Question: I create c++ console application in Xcode 4 and build it. App works normally, but when I try to debug, I can't use any button in Product/Debug/

I tried with c++, iOS, object-c projects and I always see this window.
But if I use breakpoints I can stop running, but still can't use steps.
Any suggestions??
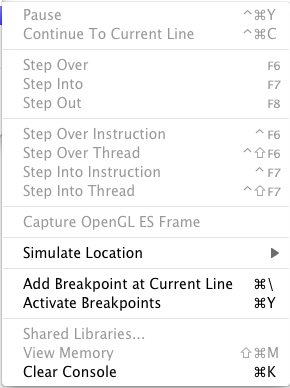
Answer: In Xcode 4, you need to enable breakpoints, which enables Debugging, and then run your app. To do this, toggle the button beside the run (play) button (looks like a sideways bookmark), or use Command-Y, as seen in your screenshot.